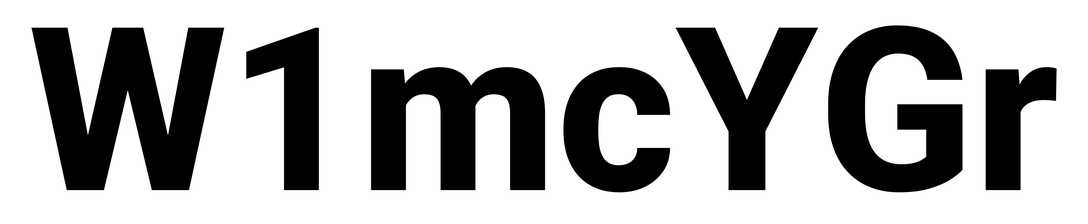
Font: Roboto_ExtraBold